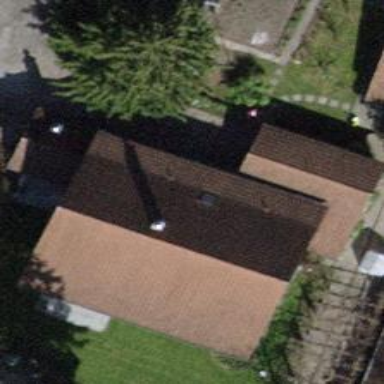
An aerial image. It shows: Building with tile roof.